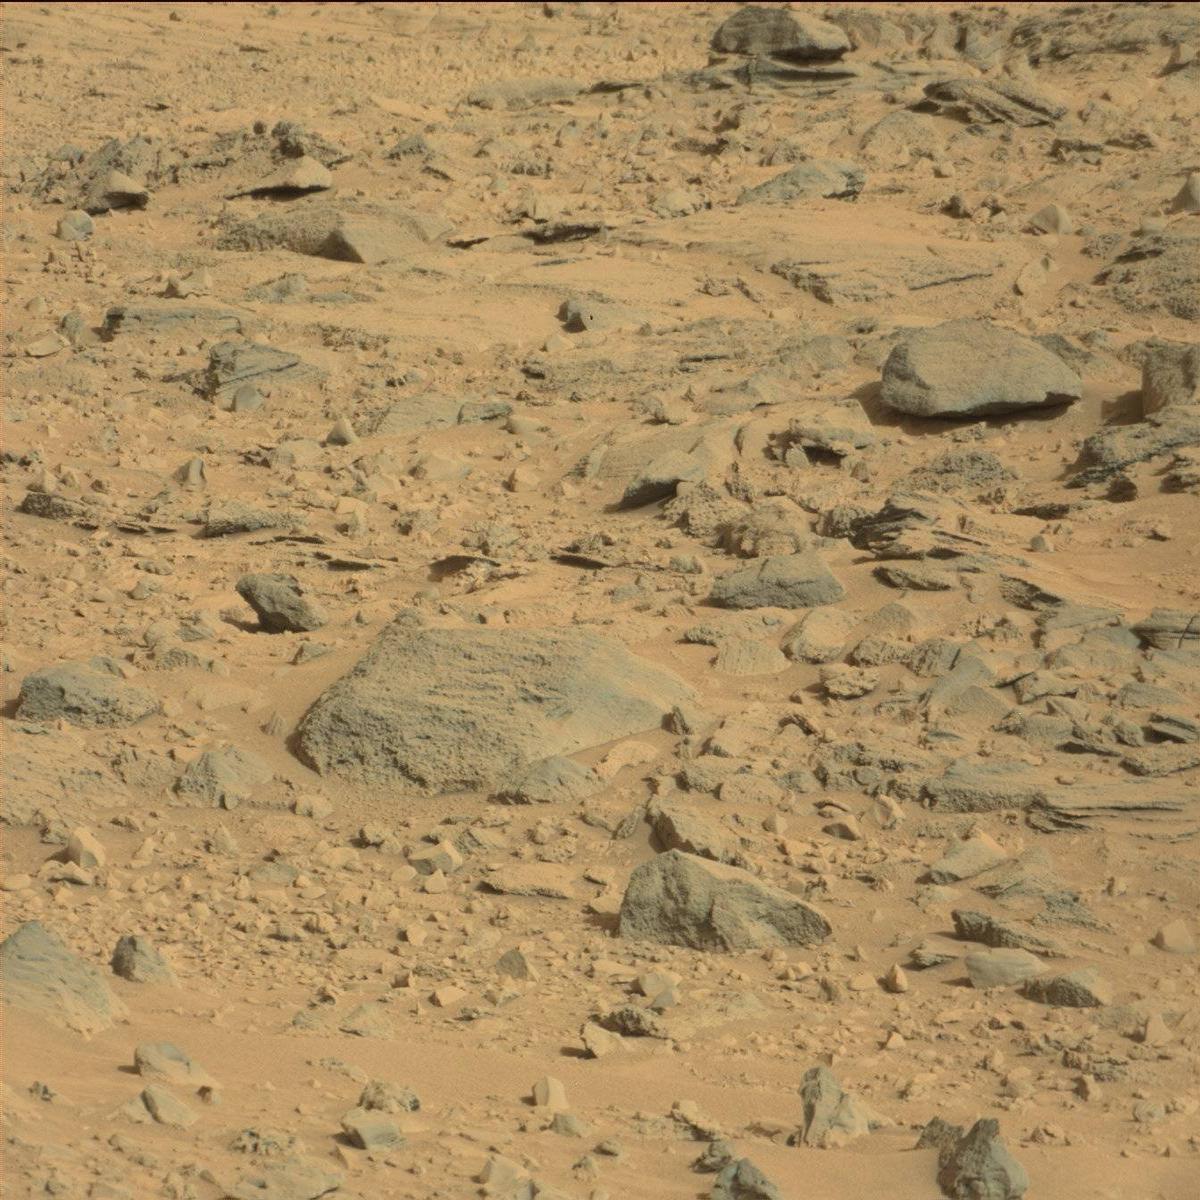
Terrain classes present: Bedrock, Sand / Soil